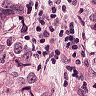
Metastatic tissue present: yes